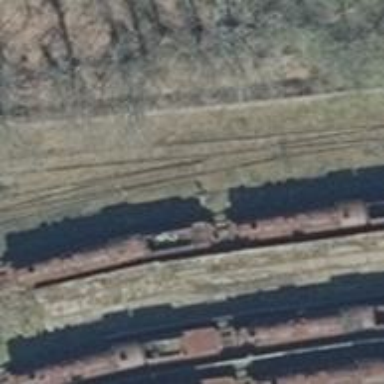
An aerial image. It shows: Railway switch.